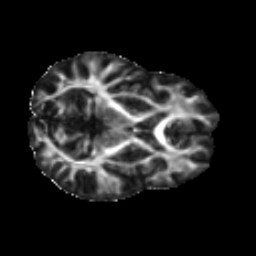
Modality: FA
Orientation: axial
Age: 34
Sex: female
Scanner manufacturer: ge
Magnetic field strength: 3 T
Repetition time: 7.8 s
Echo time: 0.0606 s